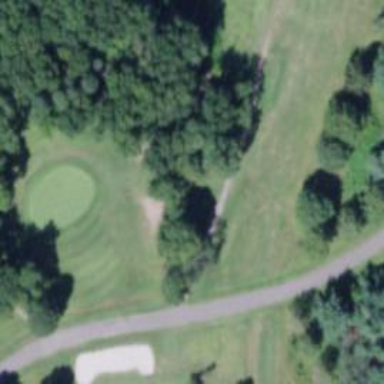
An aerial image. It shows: Golf tee.